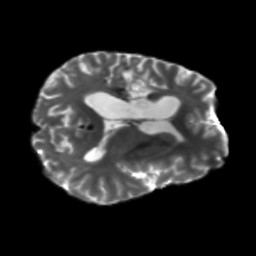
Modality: T2w
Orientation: axial
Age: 39
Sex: male
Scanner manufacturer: siemens
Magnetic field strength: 3 T
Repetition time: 5.25 s
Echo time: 0.08 s